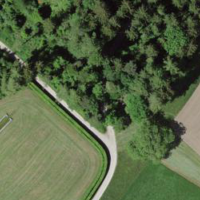
EUNIS habitat code: 24
Species observed at this site:
Prunus spinosa
Tussilago farfara